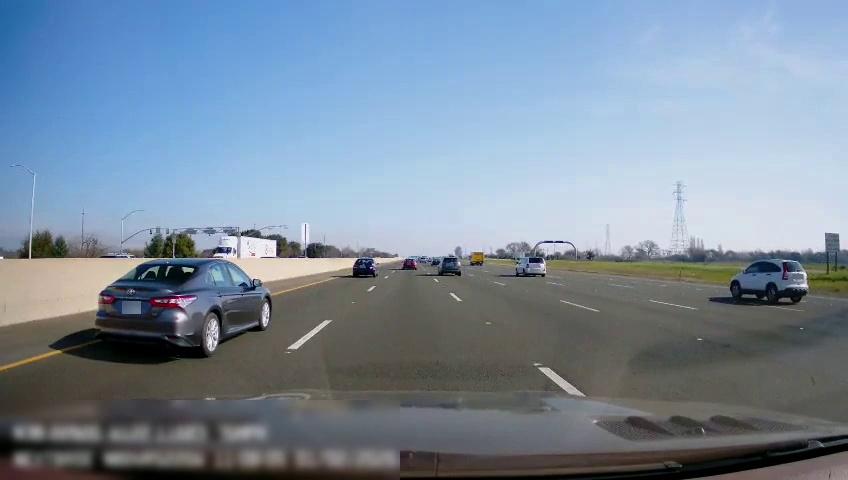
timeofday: Day
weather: Sunny
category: Drivable Space
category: Vehicles | SUV
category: Vehicles | SUV
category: Vehicles | Truck
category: Vehicles | SUV
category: Vehicles | Van
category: Vehicles | Car
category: Vehicles | Car
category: Vehicles | Truck
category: Vehicles | Truck
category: Vehicles | Truck
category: Lanes | Alternate Lane
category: Lanes | Current Lane
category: Lanes | Current Lane
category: Lanes | Alternate Lane
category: Lanes | Alternate Lane
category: Lanes | Alternate Lane
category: Lanes | Alternate Lane
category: Lanes | Alternate Lane
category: Traffic | Signs
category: Traffic | Signs